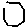
Label: hexagon